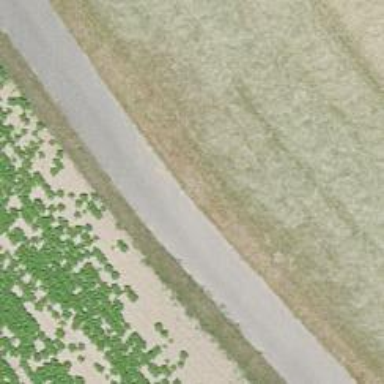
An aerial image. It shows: Paved track road with grade1 track type.